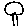
Label: tree